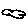
Label: cloud